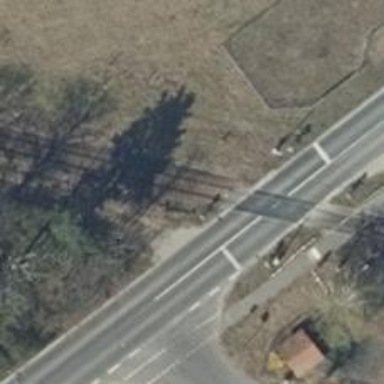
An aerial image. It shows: Railway signal.